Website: home-depot
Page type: account-selection
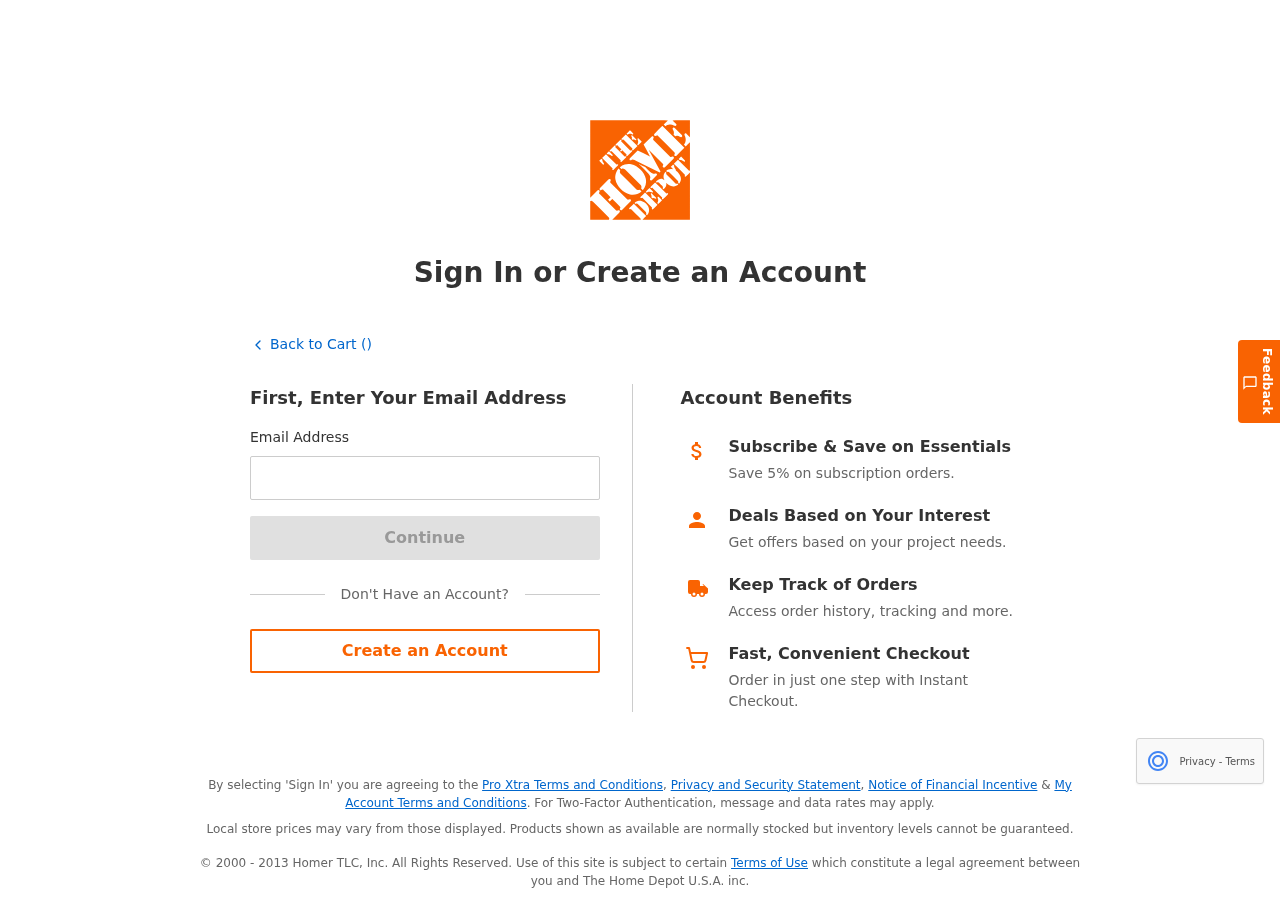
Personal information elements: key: PII_EMAIL
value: wdixon@hotmail.com